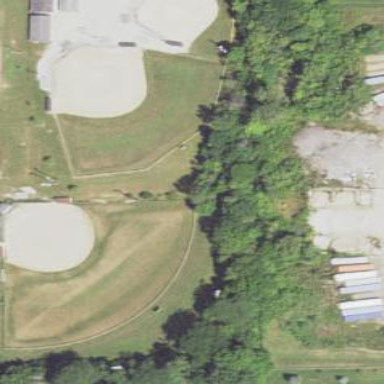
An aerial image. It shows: Softball pitch for leisure land activities.